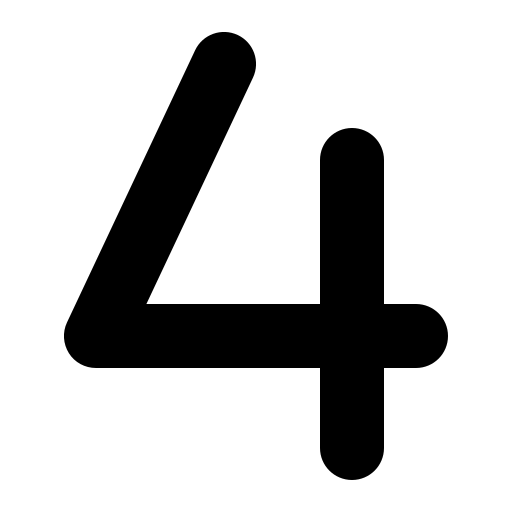
Tags: icon, FontAwesome, fa-icon, solid, 4